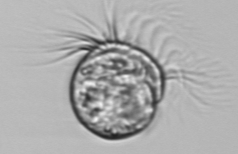
Label: Leegaardiella_ovalis